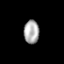
Tissue: prostate
Cell type: Fibroblasts
Senescence score: 0.7337
Nuclear area (px): 350
Mean DAPI intensity: 171.654